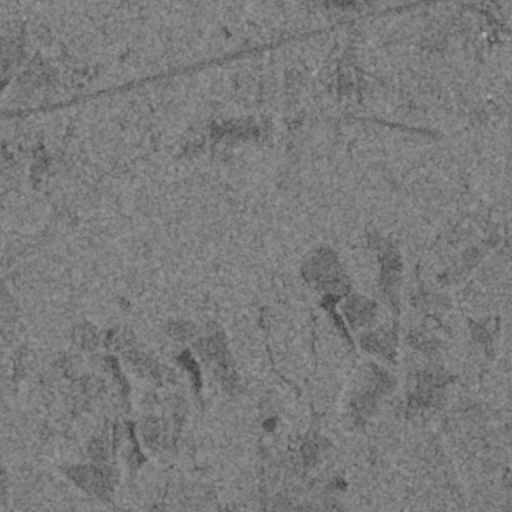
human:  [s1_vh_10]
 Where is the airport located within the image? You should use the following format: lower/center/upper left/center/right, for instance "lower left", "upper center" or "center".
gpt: The airport is located in the upper right of the image.
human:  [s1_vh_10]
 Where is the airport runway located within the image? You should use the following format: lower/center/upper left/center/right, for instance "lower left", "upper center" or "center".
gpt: The airport runway is located in the upper right of the image.
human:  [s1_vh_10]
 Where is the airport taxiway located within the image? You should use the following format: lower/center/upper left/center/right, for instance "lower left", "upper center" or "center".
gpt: The airport taxiway is located in the upper right of the image.
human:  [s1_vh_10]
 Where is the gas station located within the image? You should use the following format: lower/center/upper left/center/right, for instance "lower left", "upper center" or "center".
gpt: The gas station is located in the upper right of the image.
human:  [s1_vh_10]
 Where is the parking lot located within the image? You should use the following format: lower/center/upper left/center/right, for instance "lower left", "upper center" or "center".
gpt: The parking lot is located in the upper right of the image.
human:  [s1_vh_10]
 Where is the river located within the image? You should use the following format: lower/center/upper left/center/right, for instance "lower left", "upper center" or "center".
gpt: The river is located in the lower left of the image.
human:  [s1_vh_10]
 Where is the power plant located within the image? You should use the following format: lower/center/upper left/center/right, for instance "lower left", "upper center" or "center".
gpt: There is no power plant in the image.

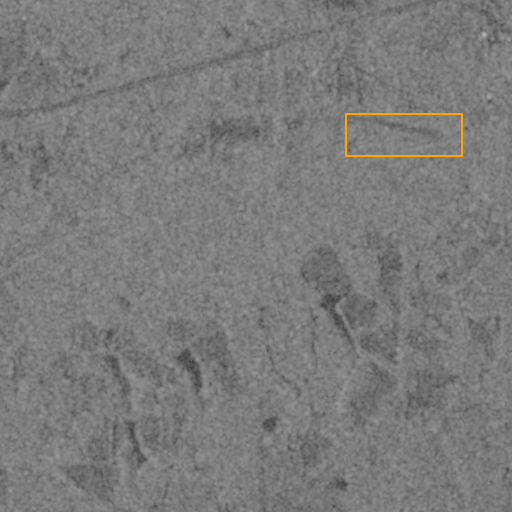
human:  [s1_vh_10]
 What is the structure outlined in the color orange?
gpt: The structure outlined in orange is an airport.
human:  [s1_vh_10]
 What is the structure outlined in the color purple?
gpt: There is no purple outline.